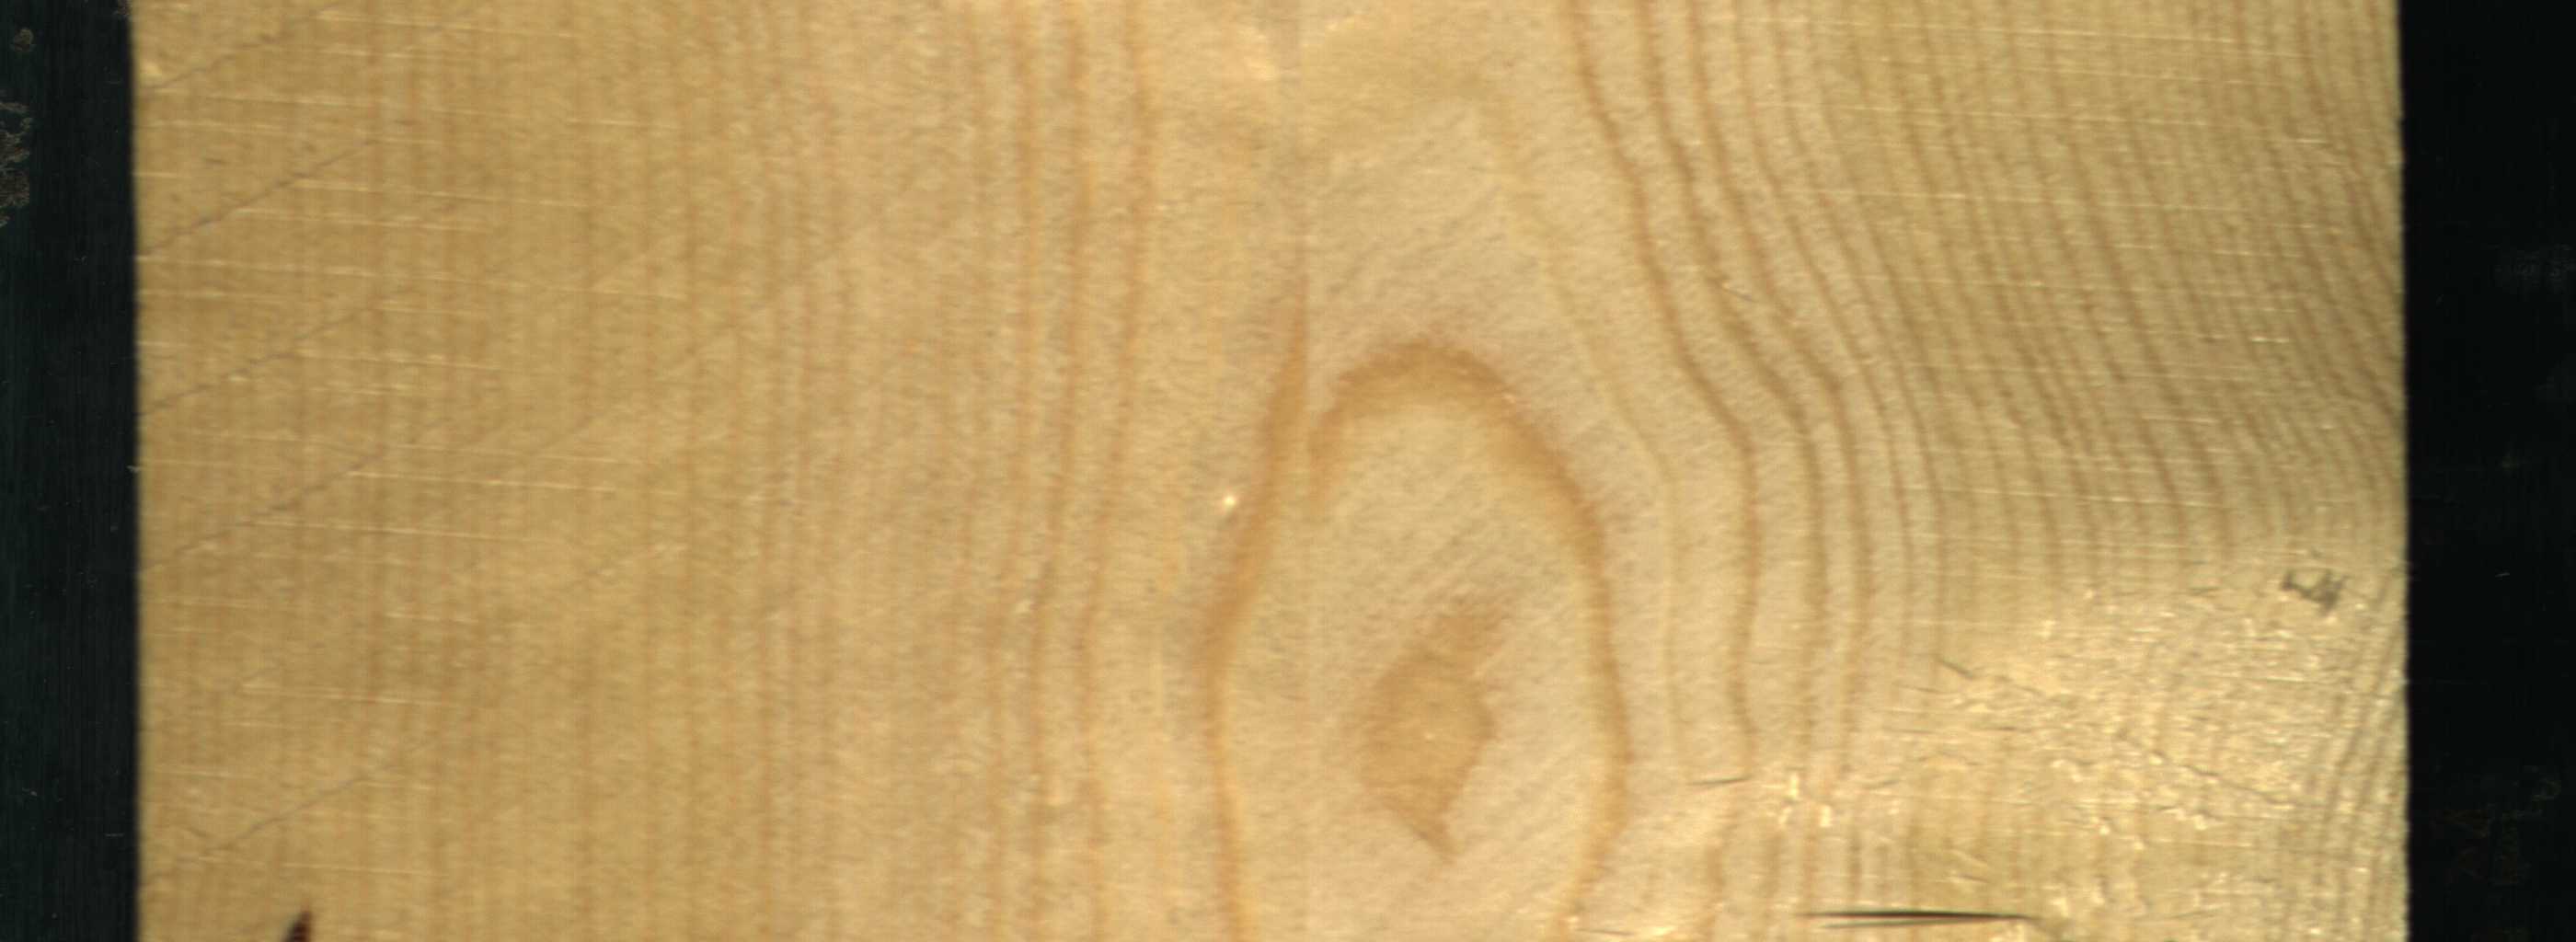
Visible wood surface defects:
resin